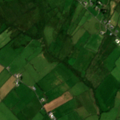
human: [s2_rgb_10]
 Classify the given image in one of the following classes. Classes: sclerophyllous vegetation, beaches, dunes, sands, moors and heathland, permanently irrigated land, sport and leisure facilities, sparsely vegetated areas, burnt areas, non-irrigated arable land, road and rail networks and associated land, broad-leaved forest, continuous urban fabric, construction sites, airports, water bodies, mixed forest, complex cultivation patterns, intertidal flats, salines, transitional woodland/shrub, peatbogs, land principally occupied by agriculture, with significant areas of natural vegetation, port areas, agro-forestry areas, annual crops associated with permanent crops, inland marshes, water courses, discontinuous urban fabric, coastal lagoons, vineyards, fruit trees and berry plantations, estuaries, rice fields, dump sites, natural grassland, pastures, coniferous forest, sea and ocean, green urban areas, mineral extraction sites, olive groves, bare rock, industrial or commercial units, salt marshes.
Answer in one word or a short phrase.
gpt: pastures, land principally occupied by agriculture, with significant areas of natural vegetation